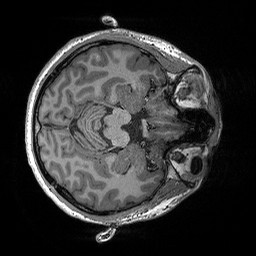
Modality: T1w
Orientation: axial
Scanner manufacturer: siemens
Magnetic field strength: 3 T
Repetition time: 2.3 s
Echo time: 0.00298 s